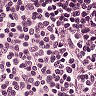
Metastatic tissue present: no